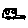
Label: car